You are looking at the unprocessed time series of a bearing vibration snapshot. Determine the bearing's health state. Answer with exactly one of: normal, inner_race, outer_race, ball.
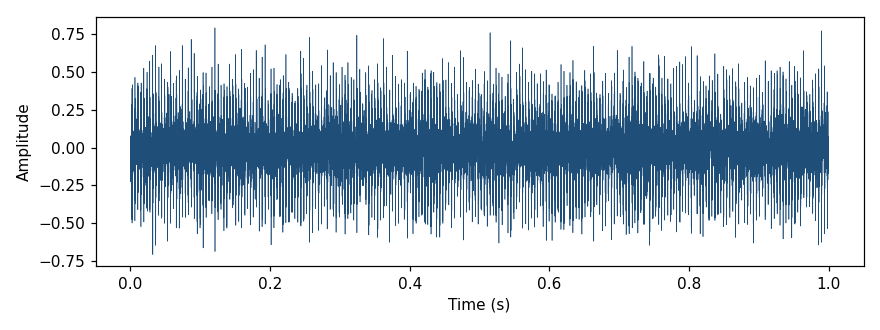
Answer: outer_race